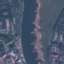
Land use / land cover: River